Question: I am new In vb6
I have To Remove Components from vb application because it's expired but i dont know where its used and when i remove that components is show me error Can't remove control or reference;in use

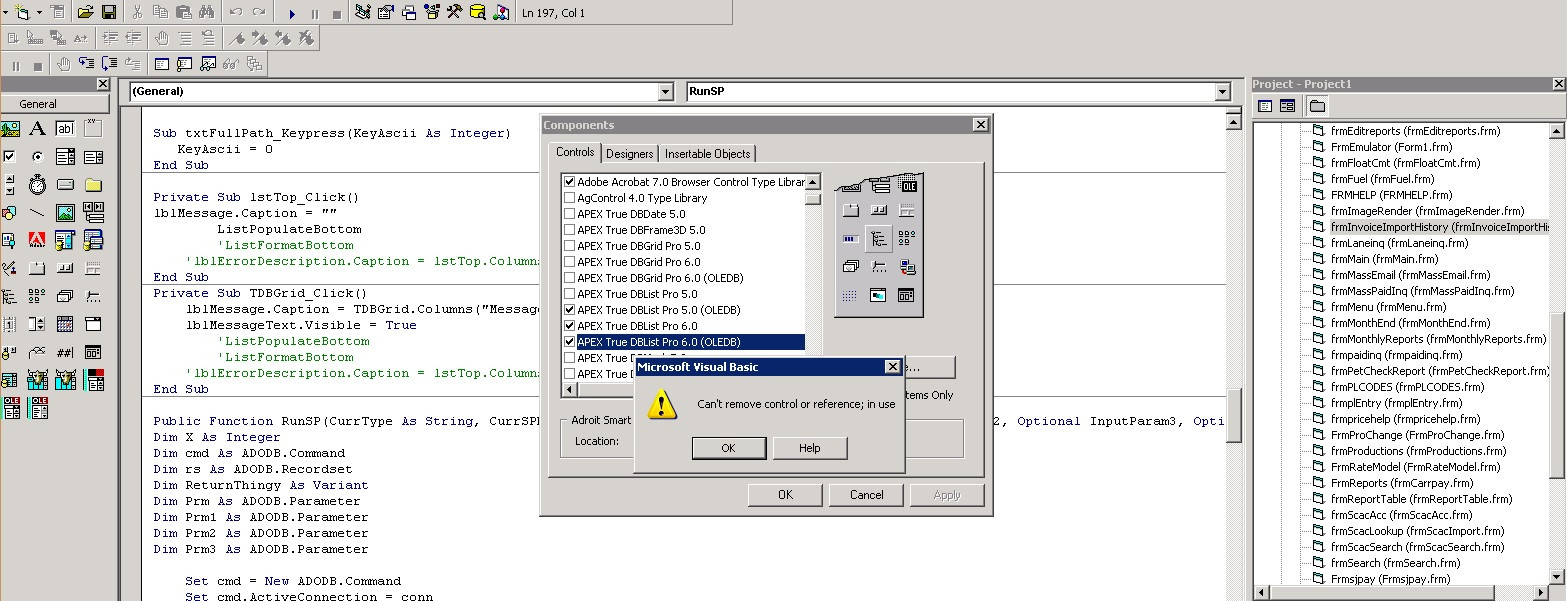
Answer: Here's how I do it:
1. Open the project .vbp file in a file editor like notepad and find the control name (something like yourcontrol.ocx).
2. Use a search tool to find files containing text (I use xplorer2) and search for any forms in your project containing yourcontrol.ocx.
3. Open each found form in Visual Basic and remove the control from the form.
4. Now you can removed the control from the project.
Of course, removing the control will most likely break your code so you still have a lot of work ahead of you.